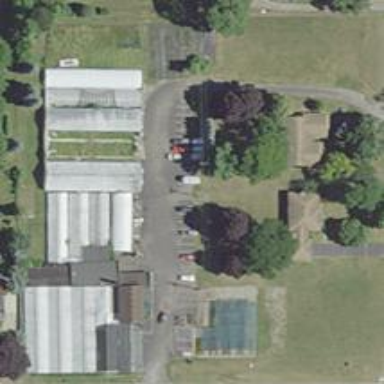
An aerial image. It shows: Plant nursery.